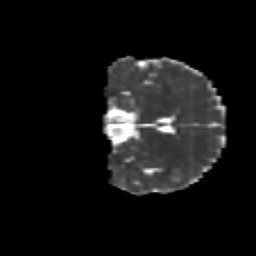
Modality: MD
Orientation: coronal
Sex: male
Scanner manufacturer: siemens
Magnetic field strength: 3 T
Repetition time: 5 s
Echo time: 0.071 s